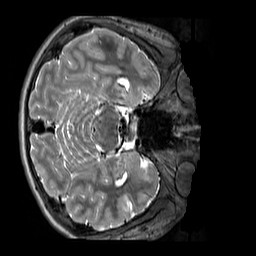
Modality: T2w
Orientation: axial
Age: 12
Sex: male
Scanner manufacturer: siemens
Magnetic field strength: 3 T
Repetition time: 3.2 s
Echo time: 0.408 s